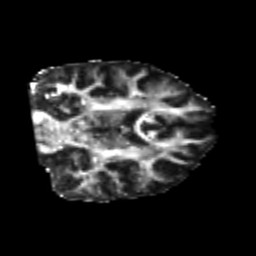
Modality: FA
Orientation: coronal
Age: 20
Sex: female
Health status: healthy
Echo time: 0.074 s